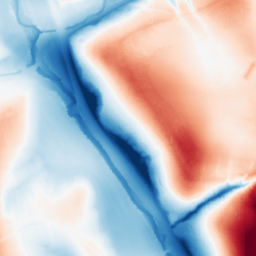
Category: classical
Decomposition family: gaussian_anisotropic
Decomposition parameters: sigma_x: 50
sigma_y: 10
Upsampling method: regularized
Upsampling parameters: scale: 2
lambda_reg: 0.001
Upsampling scale: 2